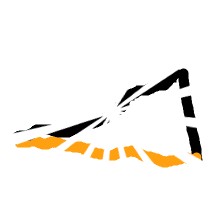
Shape: triangle